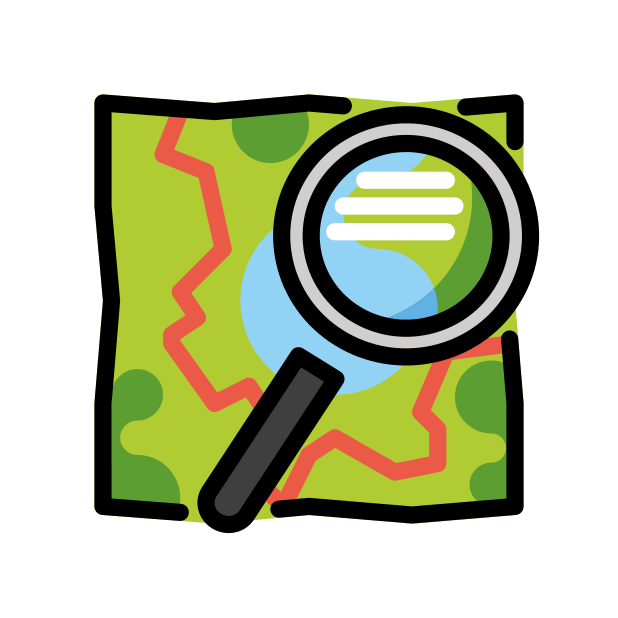
openstreetmap